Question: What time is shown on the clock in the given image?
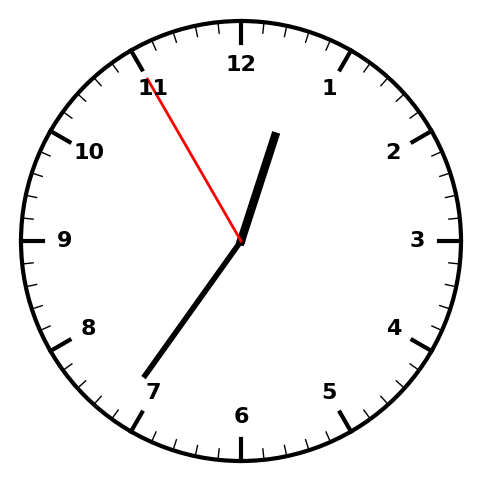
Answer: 12:35:55